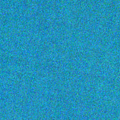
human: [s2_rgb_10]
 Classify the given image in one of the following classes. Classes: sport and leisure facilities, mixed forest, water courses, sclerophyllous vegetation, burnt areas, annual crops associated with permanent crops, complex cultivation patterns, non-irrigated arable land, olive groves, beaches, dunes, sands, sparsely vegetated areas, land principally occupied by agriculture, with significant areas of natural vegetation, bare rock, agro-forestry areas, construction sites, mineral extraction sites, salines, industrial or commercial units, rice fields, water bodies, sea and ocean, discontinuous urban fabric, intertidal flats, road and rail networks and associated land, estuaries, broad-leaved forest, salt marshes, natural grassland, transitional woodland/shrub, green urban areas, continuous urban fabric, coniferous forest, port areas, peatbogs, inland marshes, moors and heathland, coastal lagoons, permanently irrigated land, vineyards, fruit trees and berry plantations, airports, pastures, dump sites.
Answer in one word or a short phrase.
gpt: sea and ocean